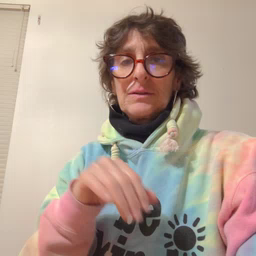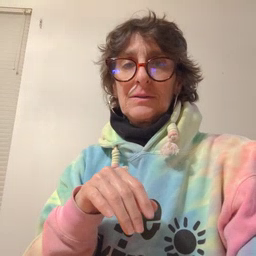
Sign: same